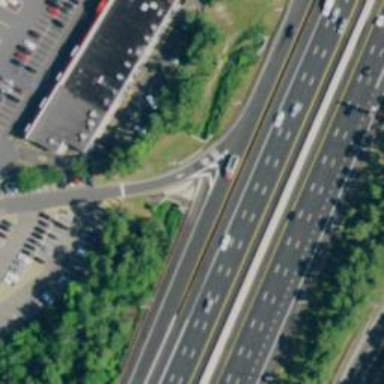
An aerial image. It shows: Busway road.